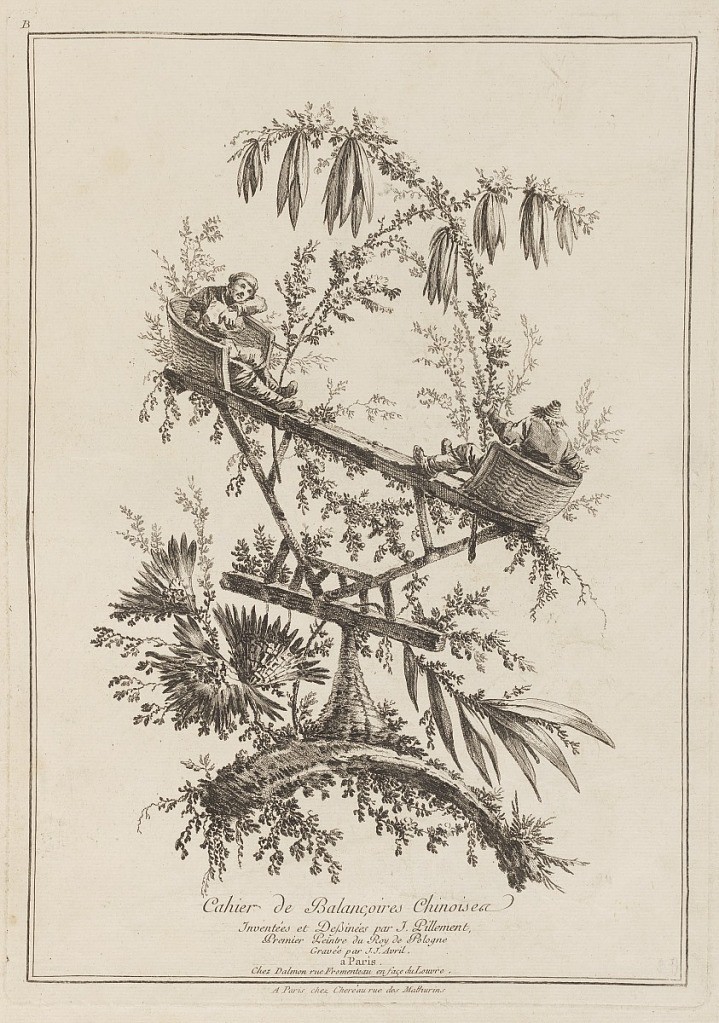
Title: Cahier de Balançoires Chinoises
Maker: Jean-Baptiste Pillement, French, 1728–1808
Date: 1770–1780
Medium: Etching on paper
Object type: Print
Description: Two Chinese figures balance on either end of a see-saw in round wicker-backed chairs. Top: "B"; bottom: "Cahier de Balanĉoires Chinoises / Inventées et Dessineés par J. Pillement / Premier Peintre de Roi de Pologne / Gravée par J. J. Avril / A Paris / chez Dalmon rue Fromenteau en façe du Louvre / A Paris chez Chereau rue des Mathurins". Two framing lines.